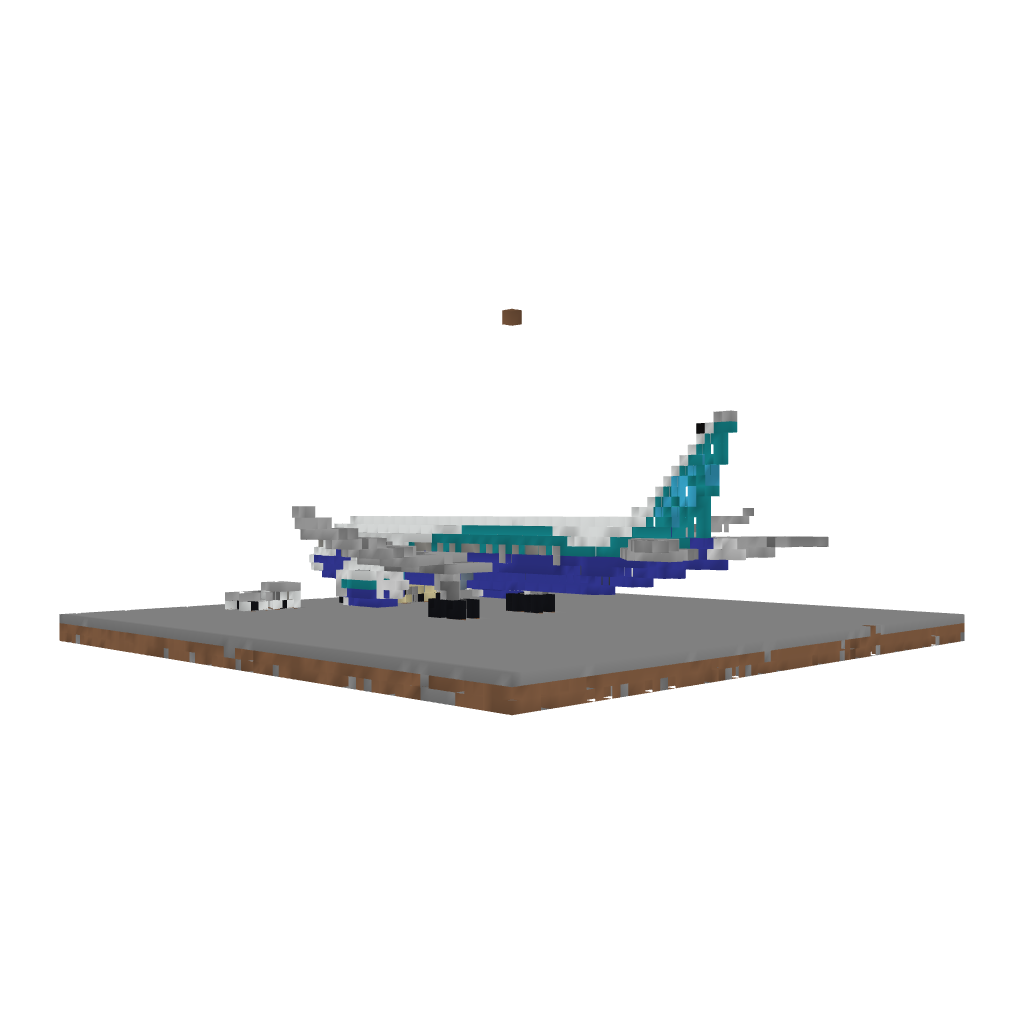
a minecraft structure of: Simple Airplane